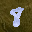
Label: 8